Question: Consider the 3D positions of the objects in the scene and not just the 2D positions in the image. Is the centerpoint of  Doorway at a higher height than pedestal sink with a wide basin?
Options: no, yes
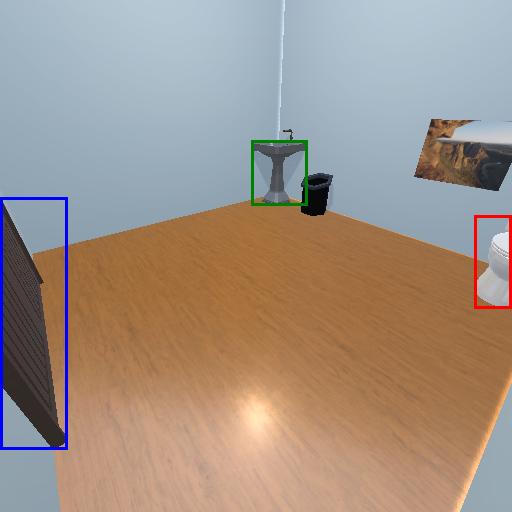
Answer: no